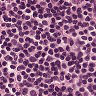
Metastatic tissue present: no